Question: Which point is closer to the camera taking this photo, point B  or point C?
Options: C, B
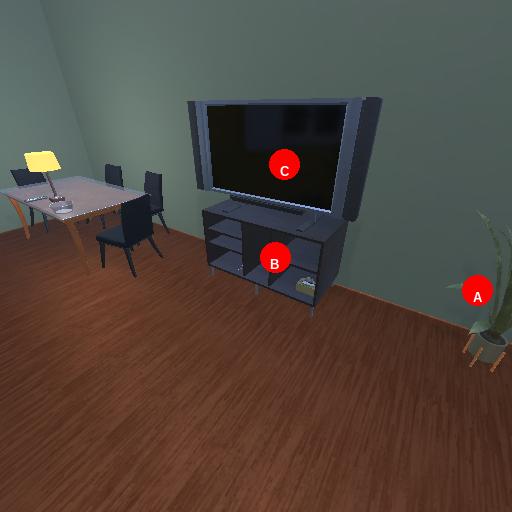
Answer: C